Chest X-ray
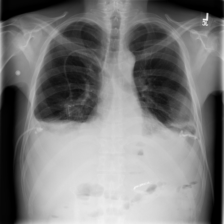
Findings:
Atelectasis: negative
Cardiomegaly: negative
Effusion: positive
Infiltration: negative
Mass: negative
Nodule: negative
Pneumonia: negative
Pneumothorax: negative
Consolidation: negative
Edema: negative
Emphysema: negative
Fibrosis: negative
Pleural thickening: negative
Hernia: negative